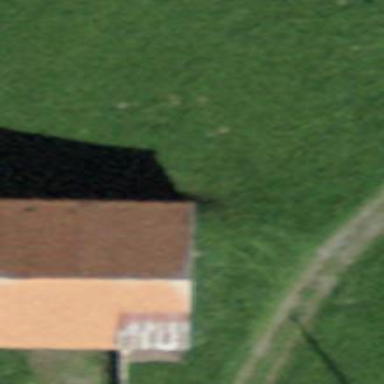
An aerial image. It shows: Rural barn.